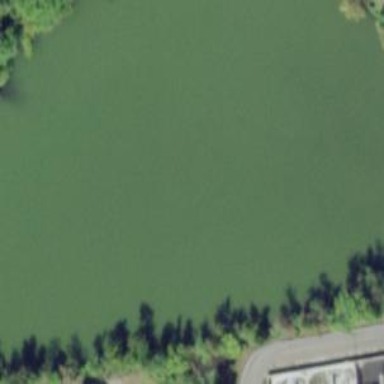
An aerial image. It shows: Serene lake surrounded by nature.